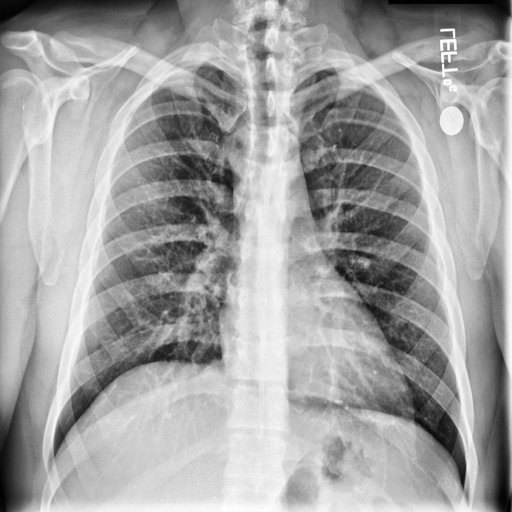
Finding: NORMAL